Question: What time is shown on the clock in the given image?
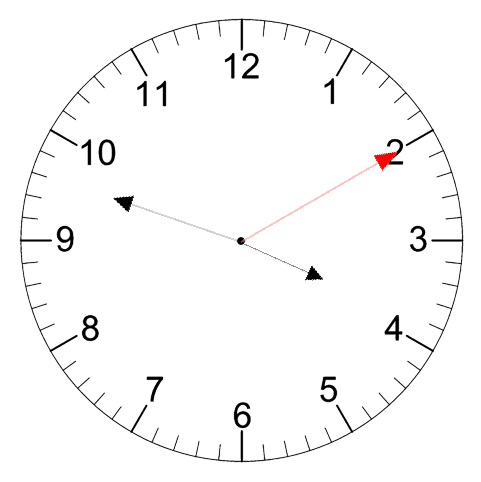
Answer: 03:48:10